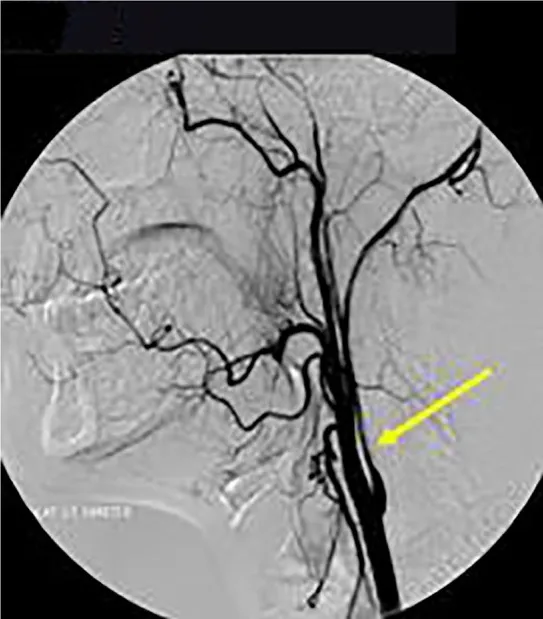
Formal Catheter Angiography: Sagittal views following left carotid injection showed >=75% extracranial LICA stenosis (arrow). LICA was occluded in the supraclinoid segment after the left ophthalmic artery origin with moyamoya phenomenon (not shown).
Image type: radiology (x_ray)